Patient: sex F, age 56
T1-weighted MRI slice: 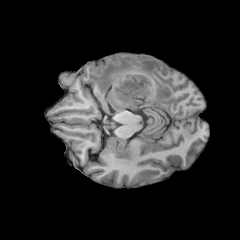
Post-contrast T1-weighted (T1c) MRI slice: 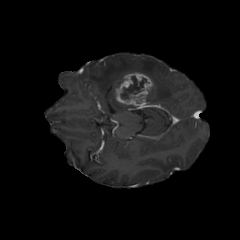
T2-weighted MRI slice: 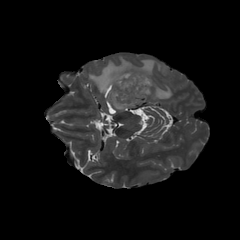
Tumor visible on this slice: yes
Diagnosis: Glioblastoma, IDH-wildtype
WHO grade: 4